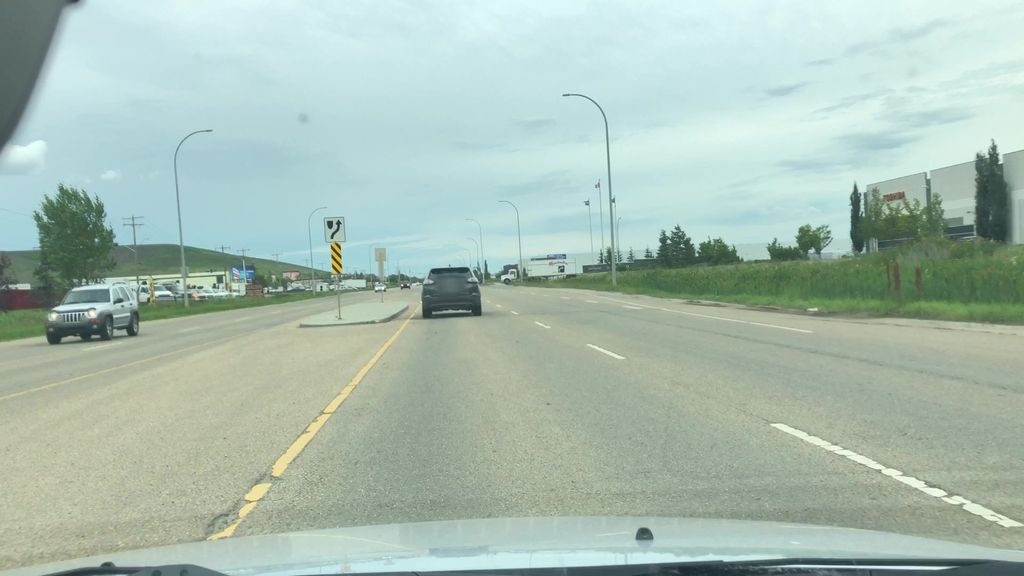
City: edmonton